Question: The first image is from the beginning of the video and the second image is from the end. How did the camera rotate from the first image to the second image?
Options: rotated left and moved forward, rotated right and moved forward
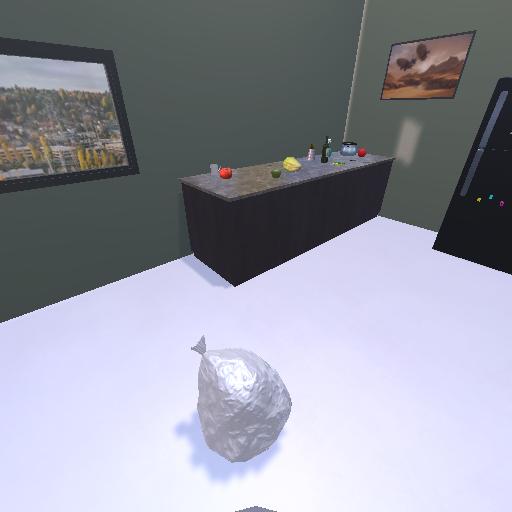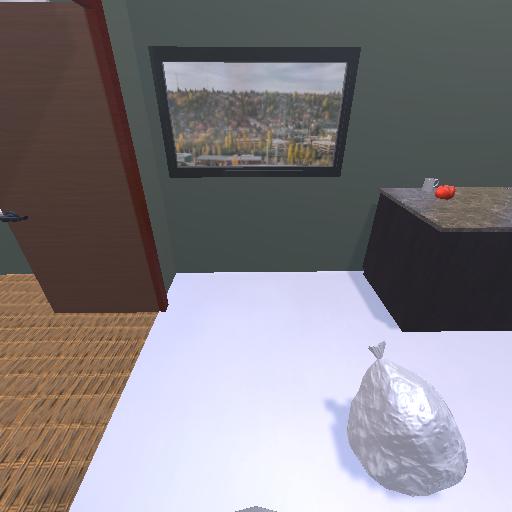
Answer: rotated left and moved forward